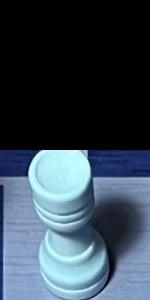
Label: Rook_White